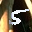
Label: 5